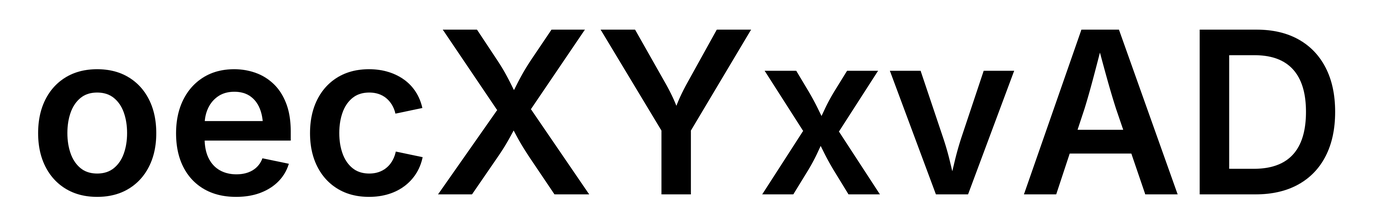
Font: Inter_SemiBold